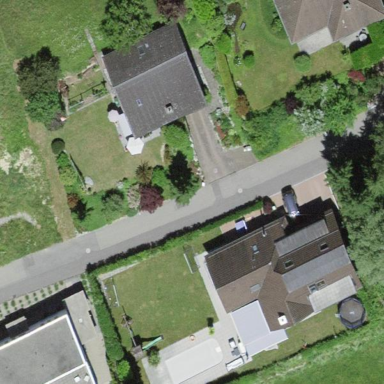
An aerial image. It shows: Detached building.